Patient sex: M
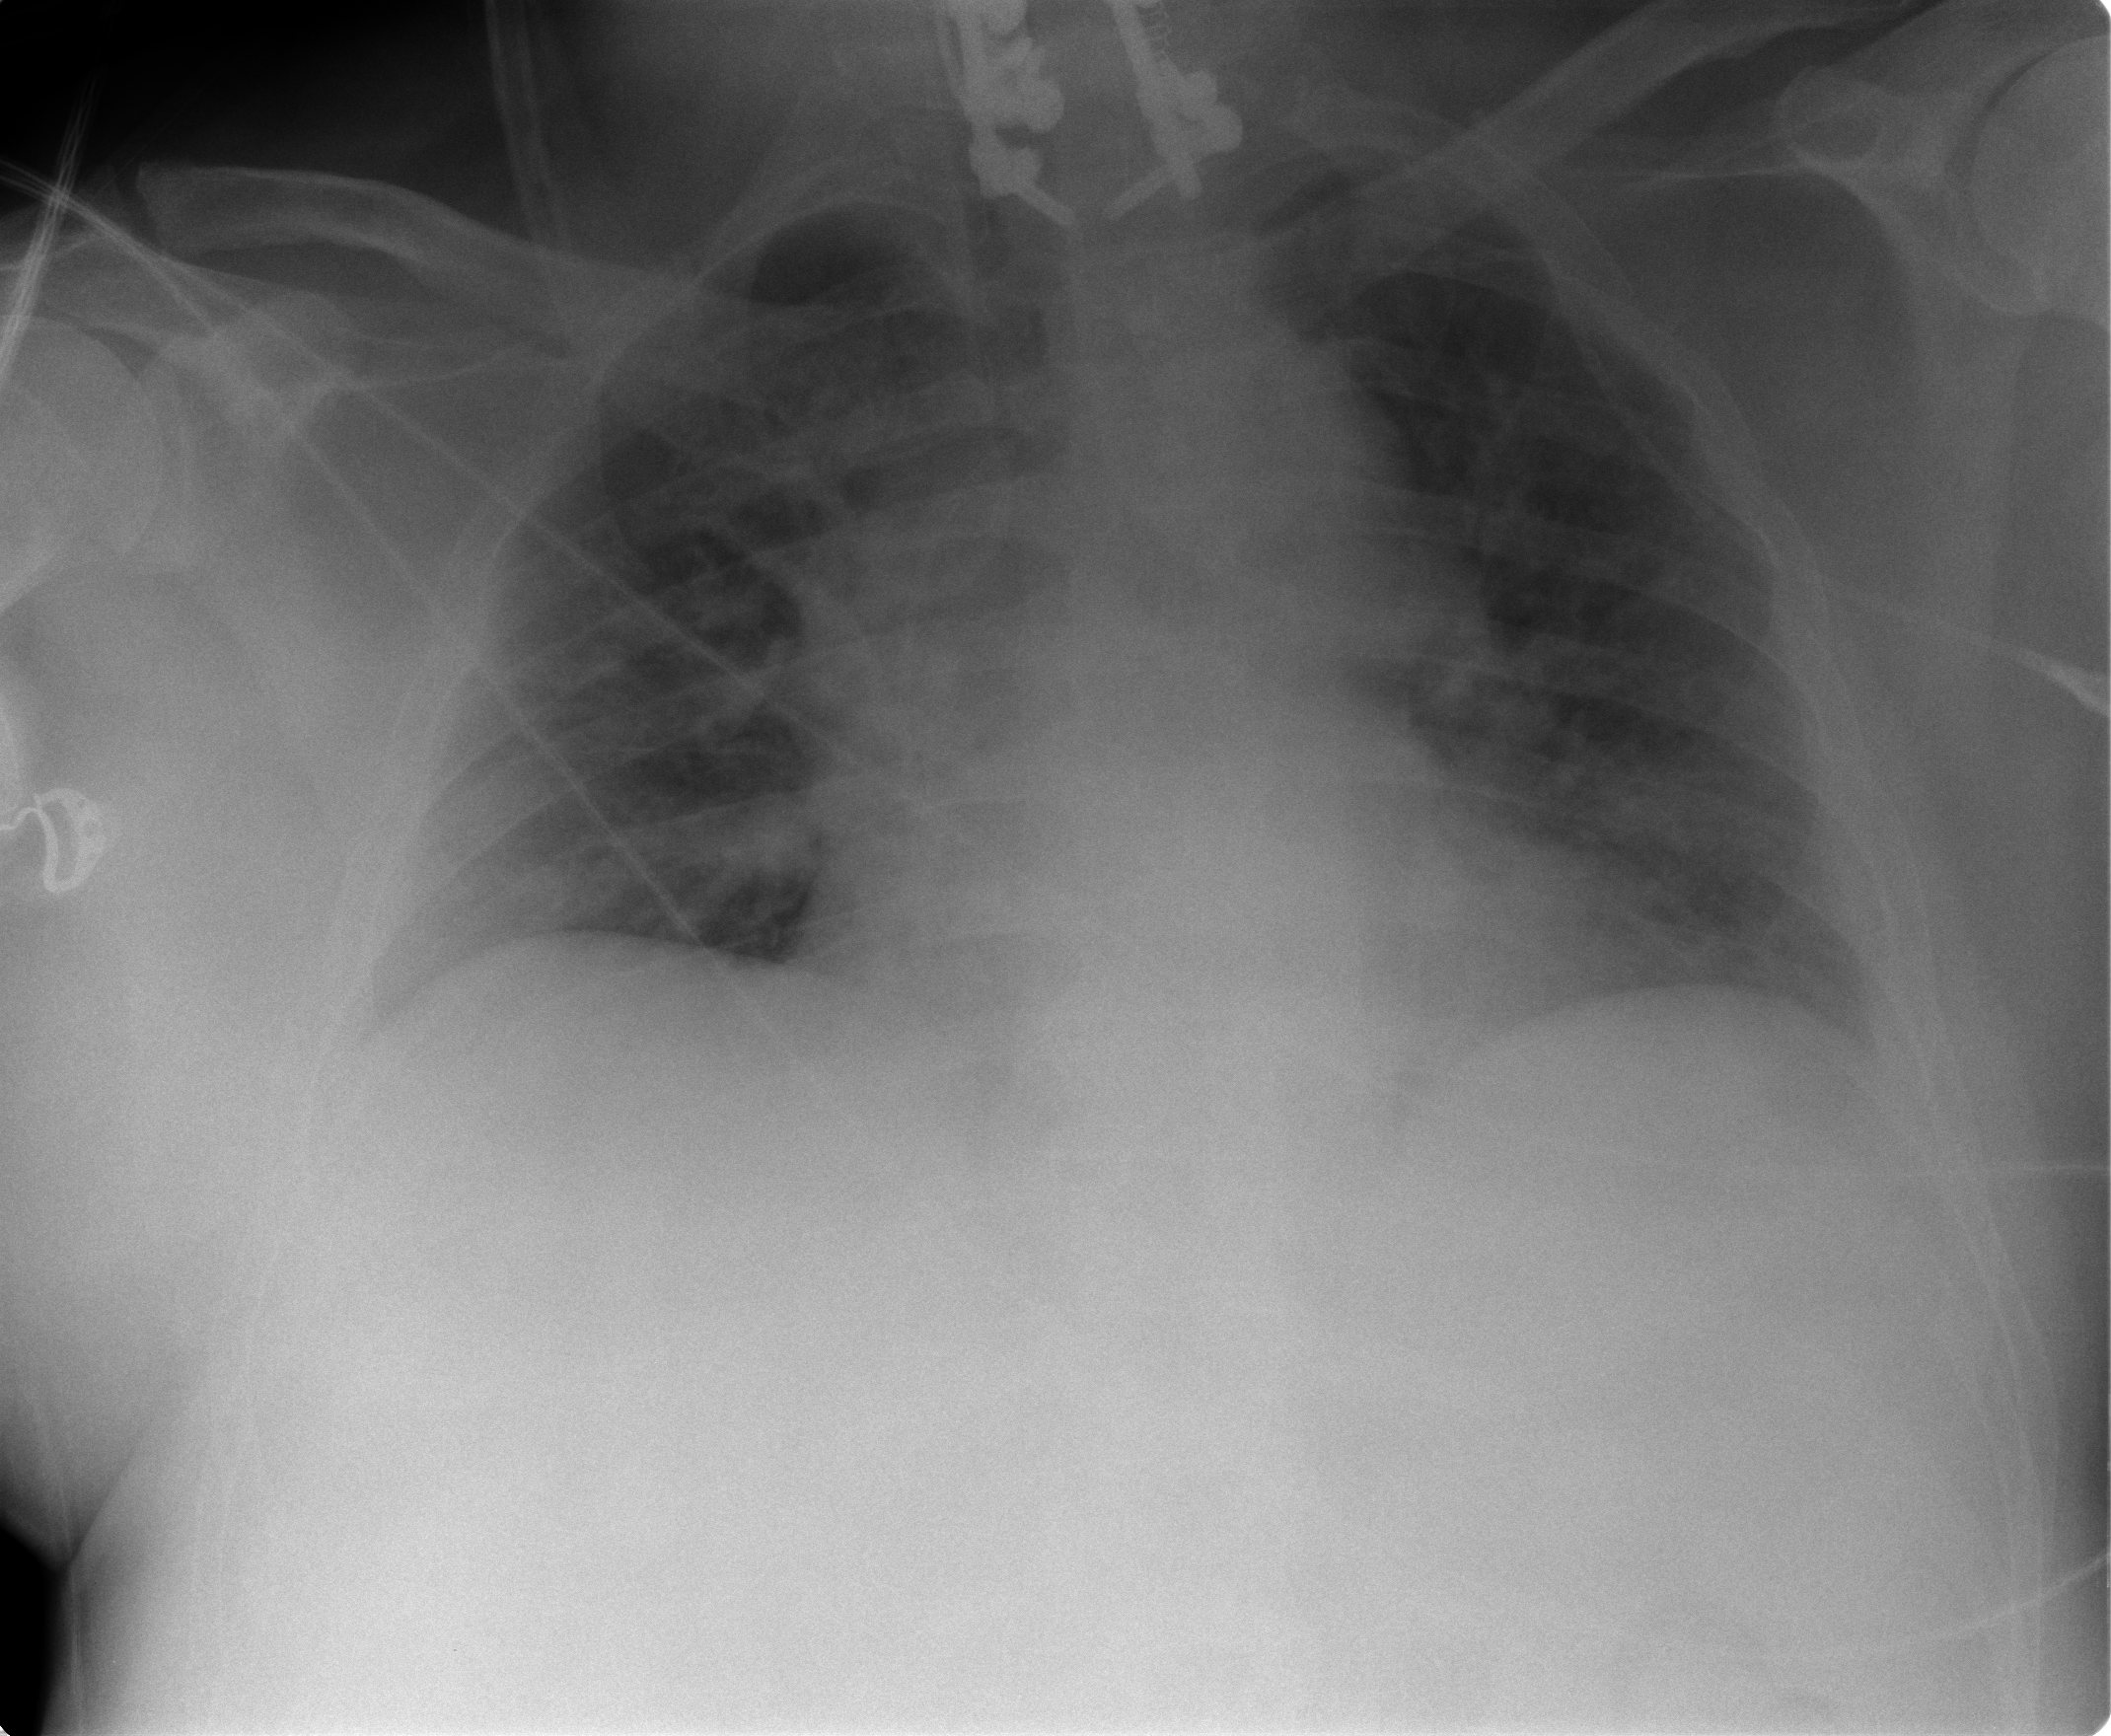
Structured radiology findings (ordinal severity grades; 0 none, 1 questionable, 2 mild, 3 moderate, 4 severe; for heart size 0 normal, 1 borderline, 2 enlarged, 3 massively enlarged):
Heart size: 0
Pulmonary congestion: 1
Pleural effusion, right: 0
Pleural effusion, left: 0
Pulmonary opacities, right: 0
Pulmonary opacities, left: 0
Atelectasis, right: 1
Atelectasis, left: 1